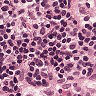
Metastatic tissue present: no